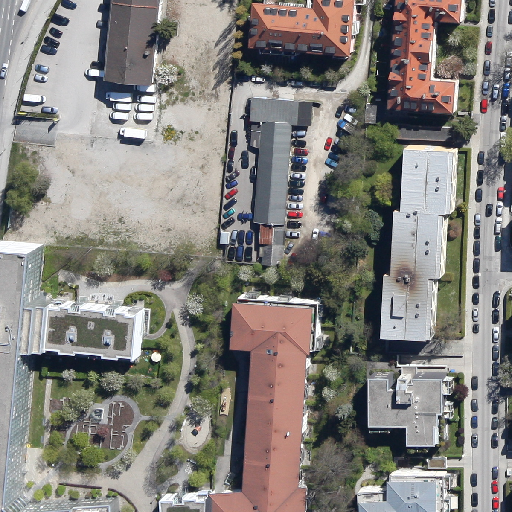
Referring expression: truck